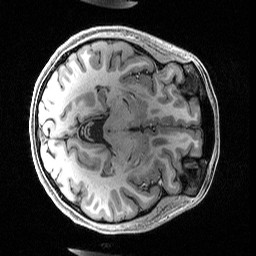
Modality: T1w
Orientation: axial
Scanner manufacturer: siemens
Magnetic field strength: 3 T
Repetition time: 2.5 s
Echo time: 0.0029 s